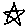
Label: star